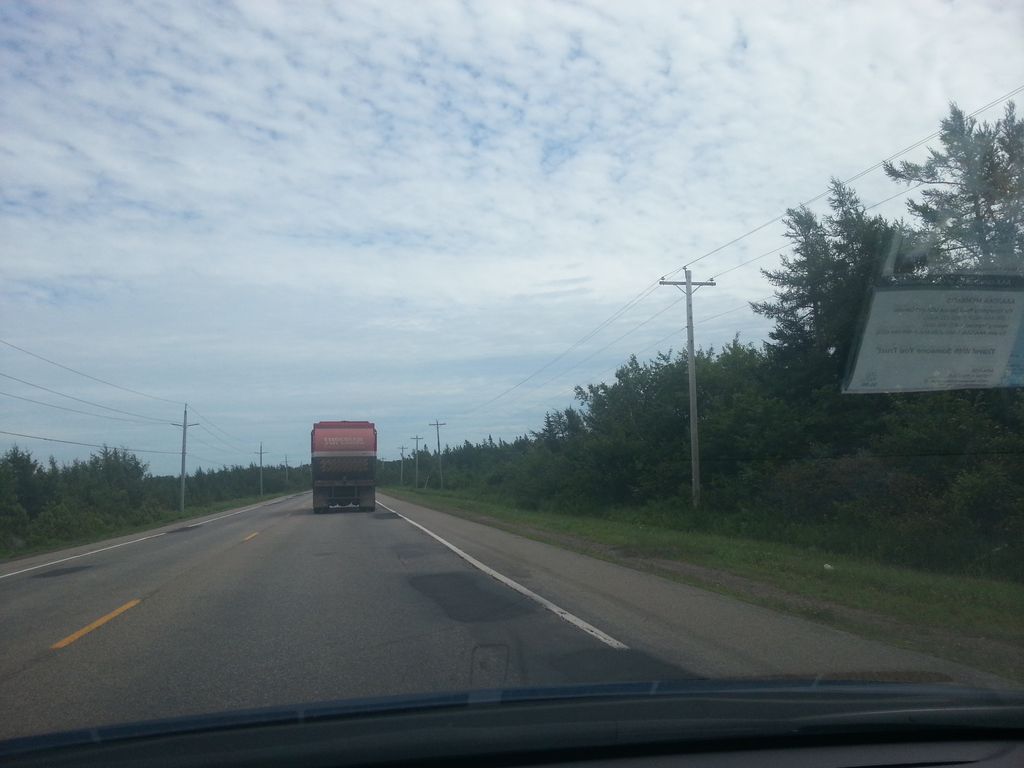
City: charlottetown